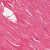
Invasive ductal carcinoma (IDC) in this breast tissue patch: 0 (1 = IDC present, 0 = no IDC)